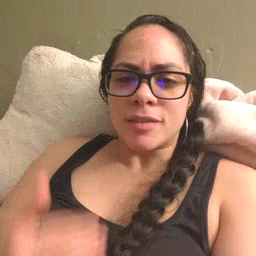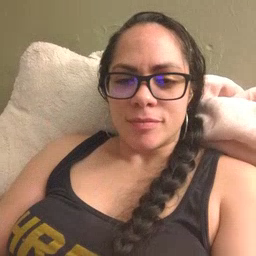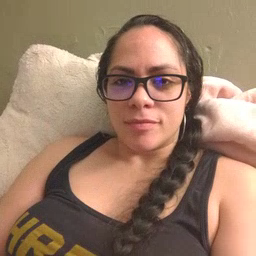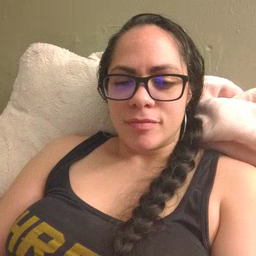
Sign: napkin